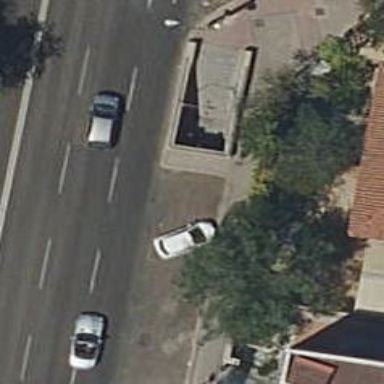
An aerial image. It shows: Subway entrance.